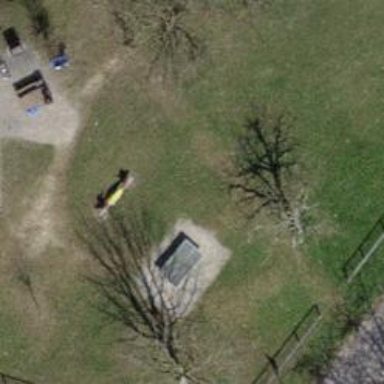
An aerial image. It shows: Playground area for leisure land.